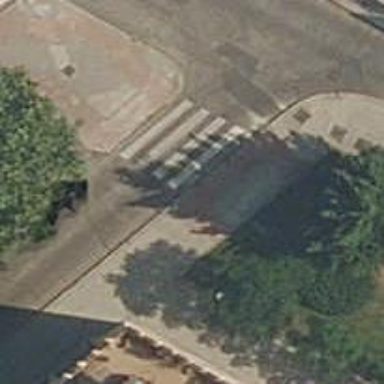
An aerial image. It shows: Uncontrolled zebra crossing on the road.